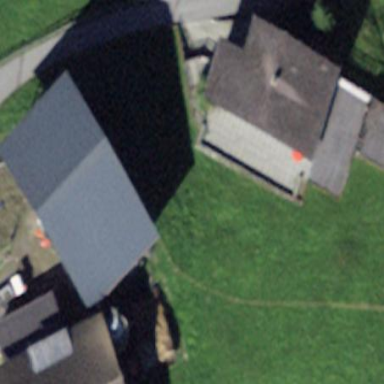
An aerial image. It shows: Rural barn.